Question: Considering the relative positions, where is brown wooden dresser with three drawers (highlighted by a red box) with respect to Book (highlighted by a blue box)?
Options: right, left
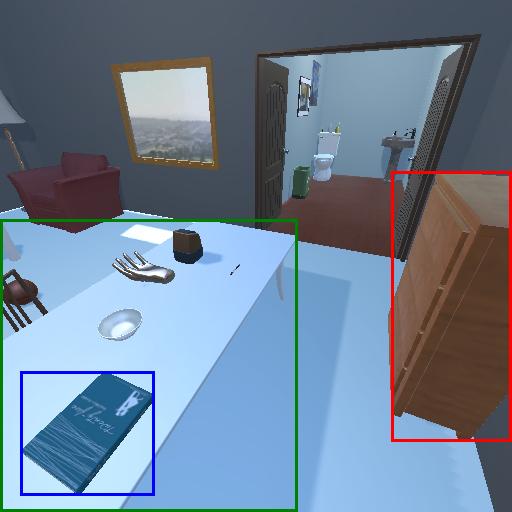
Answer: right